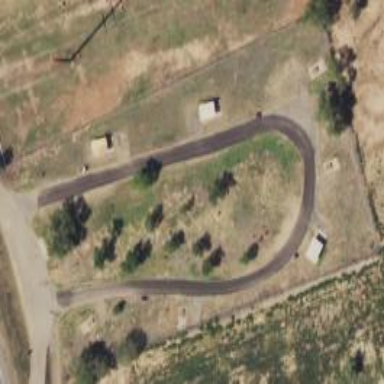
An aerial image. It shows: Rest area along the road.